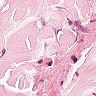
Metastatic tissue present: no